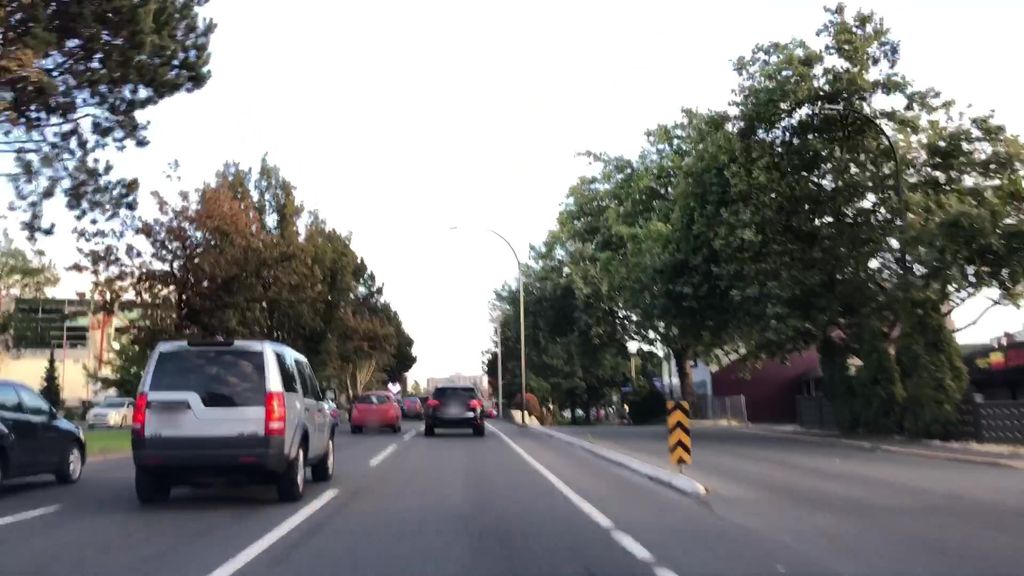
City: victoria